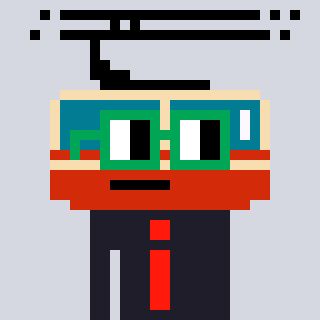
a pixel art character with square green glasses, a tram wagon-shaped head and a grayscale-colored body on a cool background